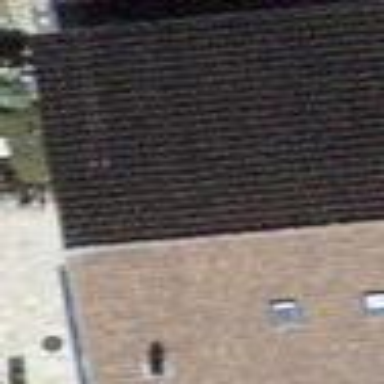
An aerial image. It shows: Semidetached house with gabled roof.